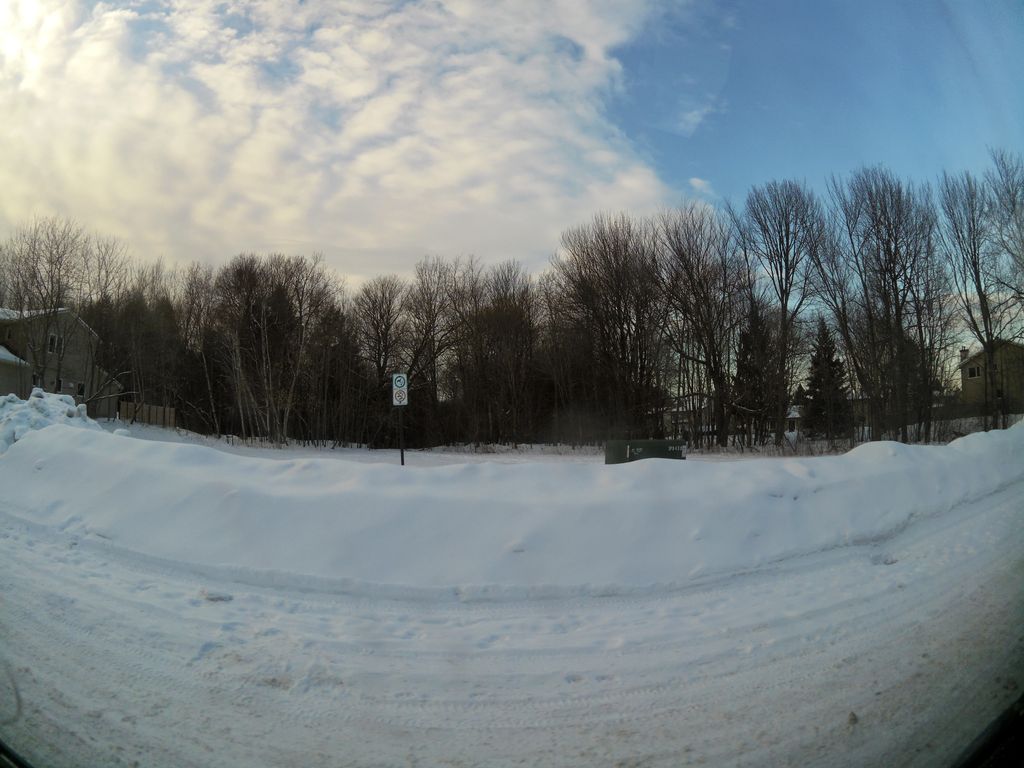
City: ottawa-gatineau